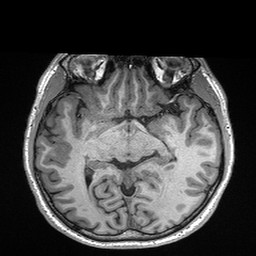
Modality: T1w
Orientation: coronal
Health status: healthy
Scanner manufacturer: siemens
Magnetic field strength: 3 T
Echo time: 0.00298 s